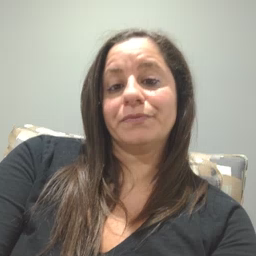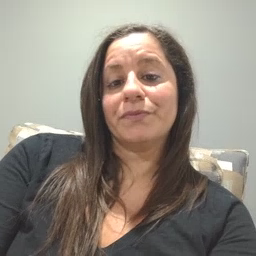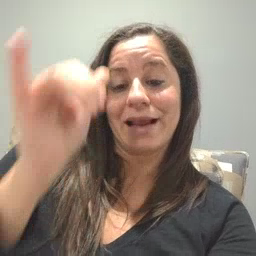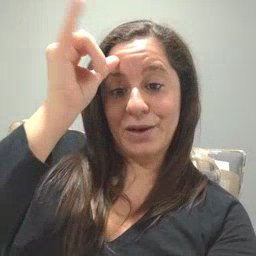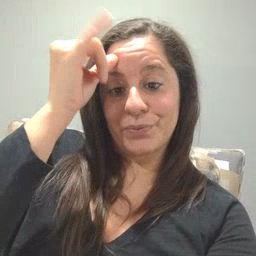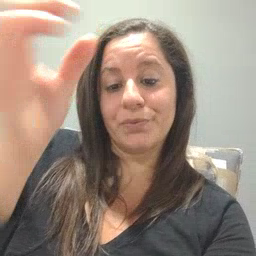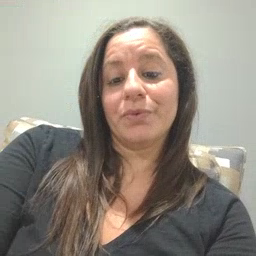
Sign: cow